Question: I have this code :
'''
table
{
border:solid 2px black;
width:100%; /*must*/
}
td
{
border:solid 2px red;
padding:5px;
}
span
{
border:solid 2px green;
}
'''
'''
<!DOCTYPE html>
<html>
<head>
<meta charset="utf-8">
<title>JS Bin</title>
</head>
<body>
<table>
<tr>
<td>
<span >There's already existing policy for : fugfuj tyutyuty</span>
</td>
</tr>
</body>
</html>
'''

I want to align the 'span' to the center of 'TD'.
I can do 'text-align:center' but the 'TD' is about to host future -injected-ajax -html so I don't want to touch it ( and start playing with remove/apply 'text-align:center' ).
I could also do 'width:200px;display:block;' and then : 'margin:0 auto;' but I dont know its length.
So before I go to JS solution :
Is there any CSS only solution to center the span ?
related jsbin : <URL>
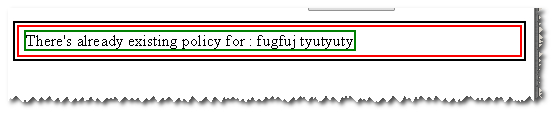
Answer: Add 'display: table;' and 'margin: 0 auto;' to 'span' to horizontally center the 'span' inside 'div'
'''
table {
border:solid 2px black;
width:100%; /*must*/
}
td {
border:solid 2px red;
padding:5px;
}
span {
border:solid 2px green;
display: table;
margin: 0 auto;
}
'''
'''
<!DOCTYPE html>
<html>
<head>
<meta charset="utf-8">
<title>JS Bin</title>
</head>
<body>
<table>
<tr>
<td>
<span>There's already existing policy for : fugfuj tyutyuty</span>
</td>
</tr>
</table>
</body>
</html>
'''